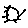
Label: sun